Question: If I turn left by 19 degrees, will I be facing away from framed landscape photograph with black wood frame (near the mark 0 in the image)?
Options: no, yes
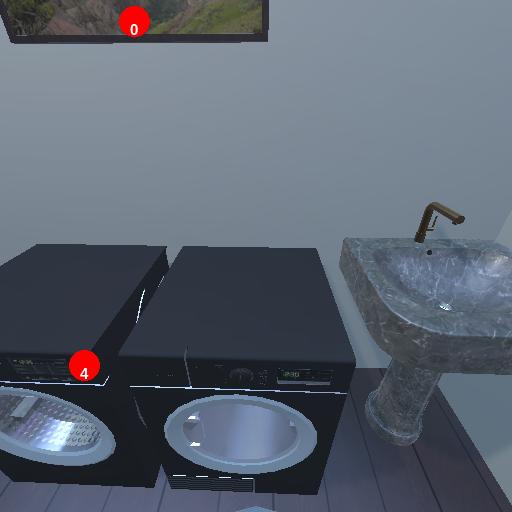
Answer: no